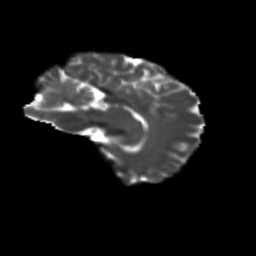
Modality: T2w
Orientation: sagittal
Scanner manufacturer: siemens
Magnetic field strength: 3 T
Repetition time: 9.2 s
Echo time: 0.084 s